Field crop: tomato
Growth stage: 1
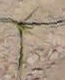
Species: cyperus